Chest X-ray:
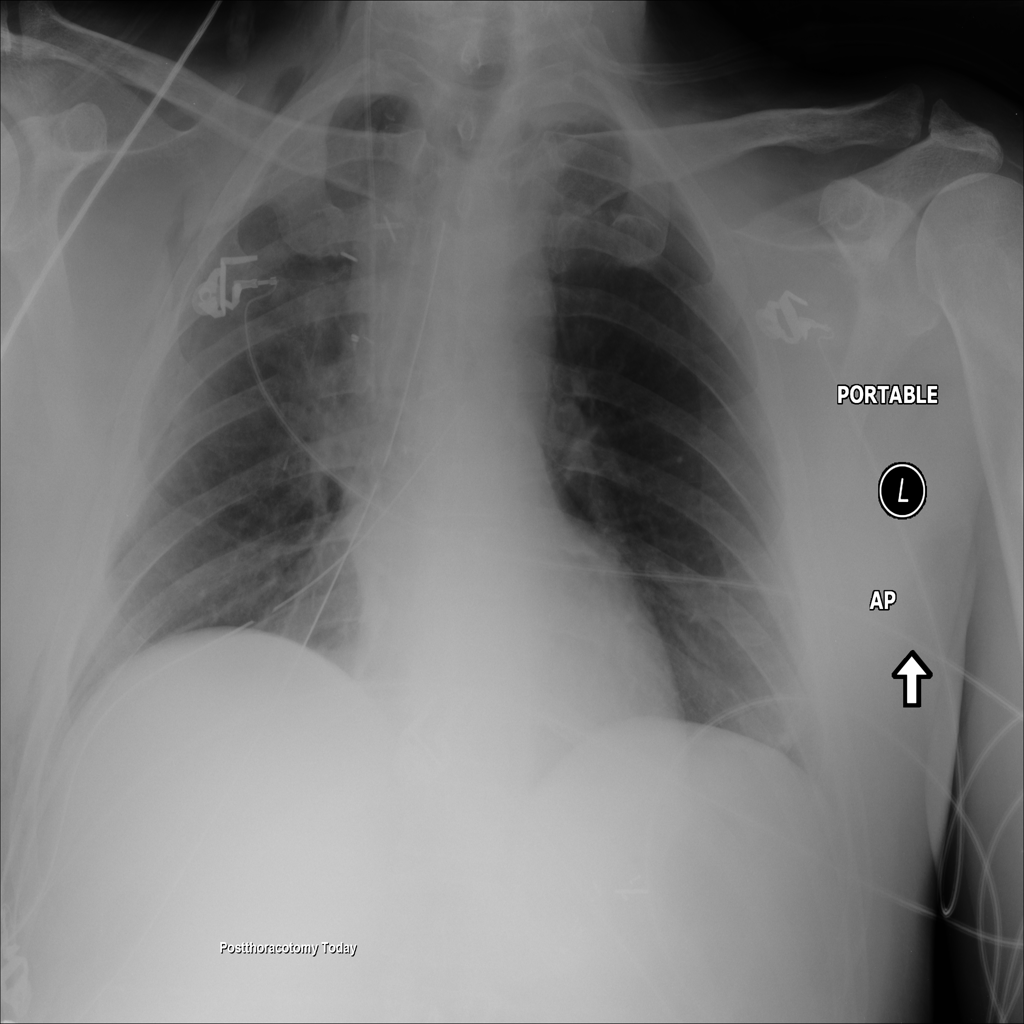
No abnormal finding: yes